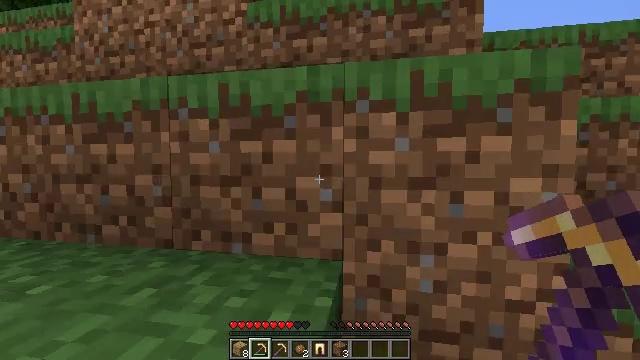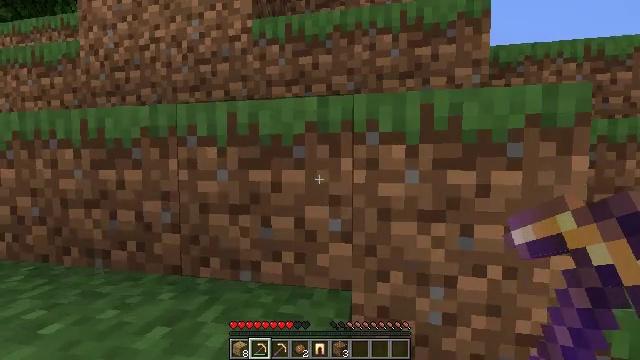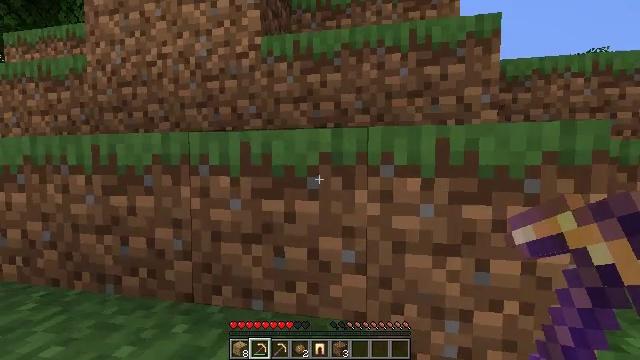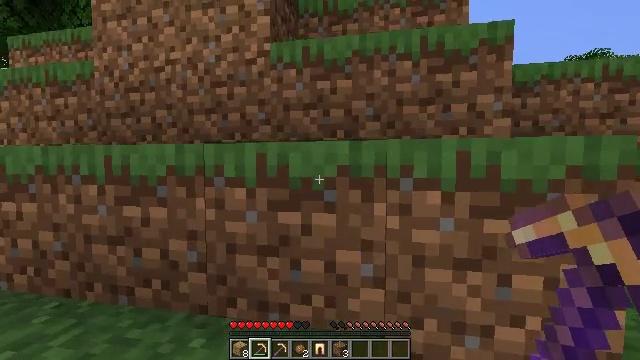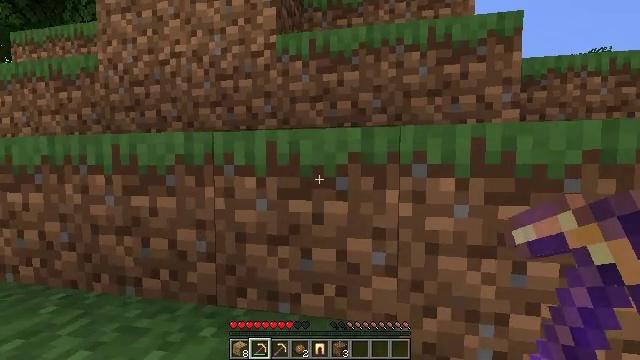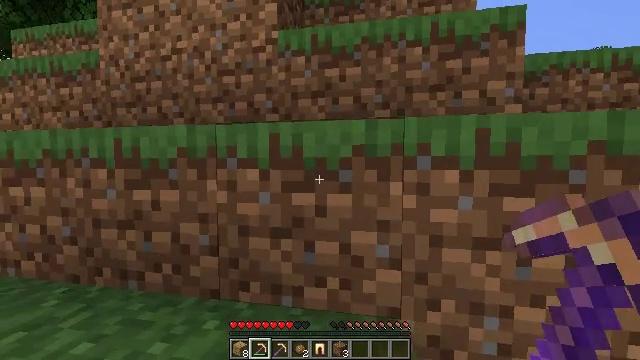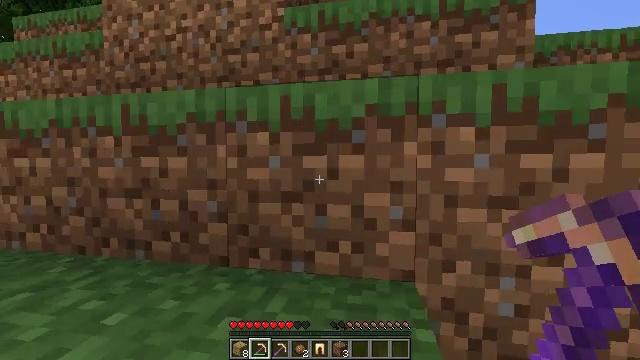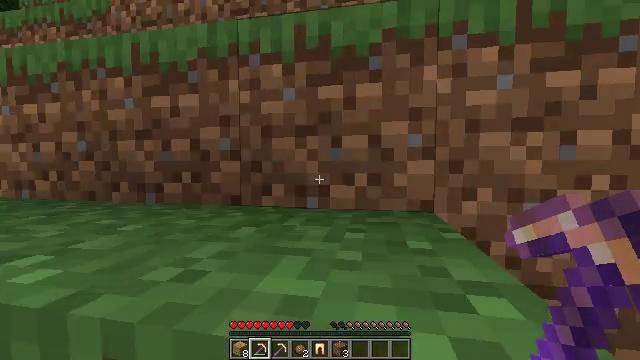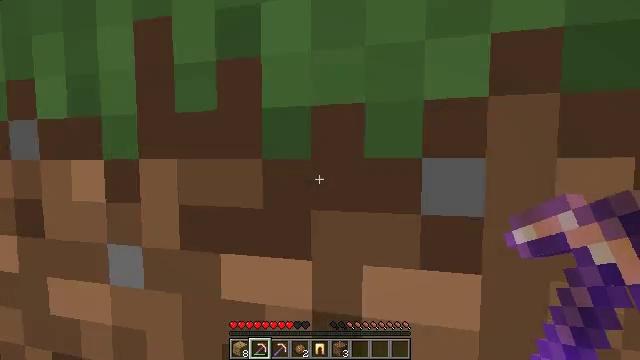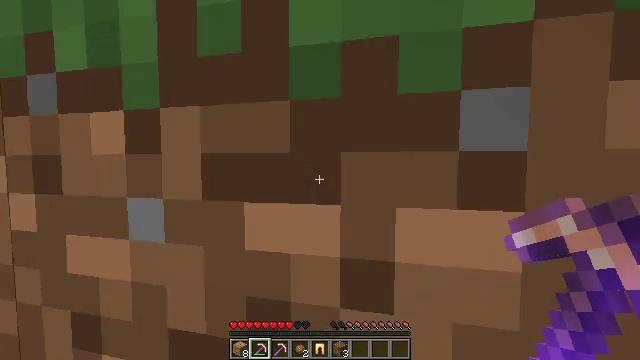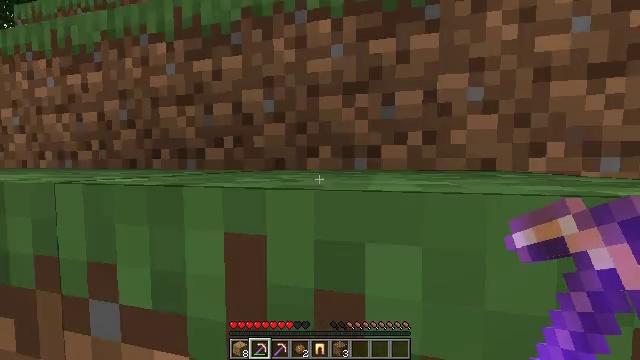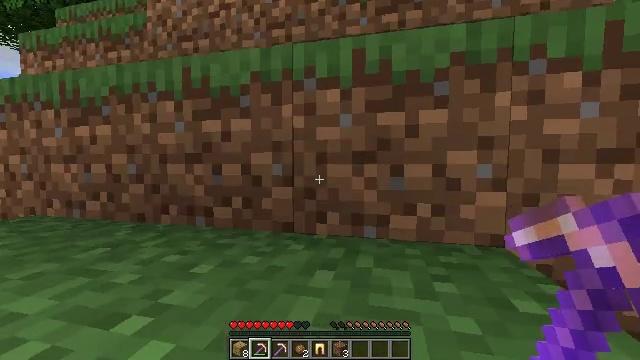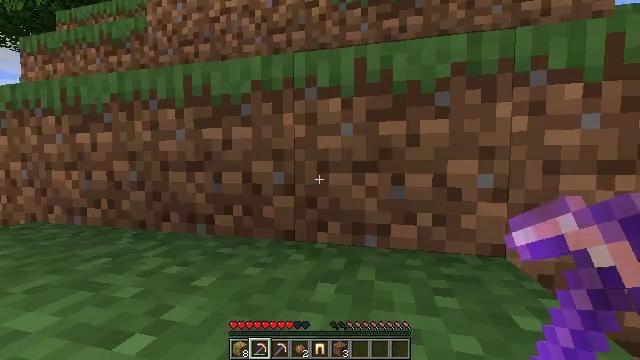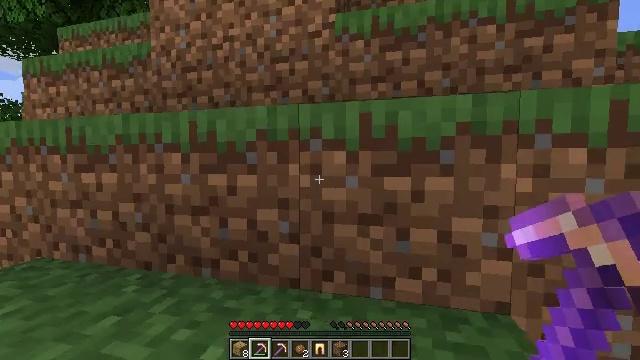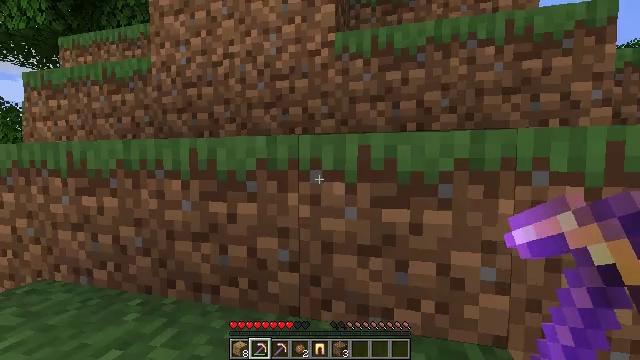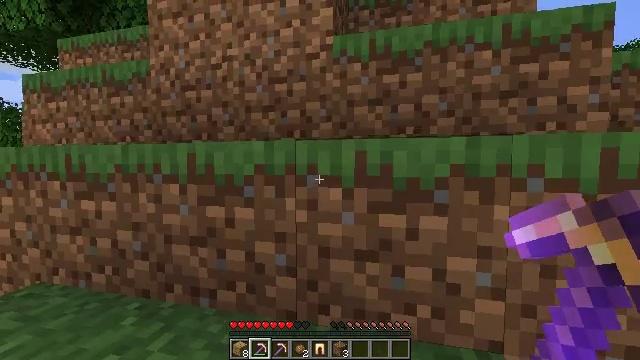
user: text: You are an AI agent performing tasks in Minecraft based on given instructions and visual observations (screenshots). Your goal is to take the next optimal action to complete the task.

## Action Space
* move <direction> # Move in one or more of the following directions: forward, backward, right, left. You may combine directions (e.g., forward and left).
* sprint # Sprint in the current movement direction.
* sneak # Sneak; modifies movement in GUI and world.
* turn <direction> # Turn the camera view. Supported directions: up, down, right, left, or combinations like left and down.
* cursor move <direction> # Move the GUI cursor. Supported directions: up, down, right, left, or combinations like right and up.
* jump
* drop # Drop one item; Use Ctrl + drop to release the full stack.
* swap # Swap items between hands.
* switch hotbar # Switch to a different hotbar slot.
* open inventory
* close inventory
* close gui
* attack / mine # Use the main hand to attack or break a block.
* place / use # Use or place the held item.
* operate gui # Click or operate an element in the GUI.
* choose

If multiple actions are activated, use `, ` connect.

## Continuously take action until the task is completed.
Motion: motion action
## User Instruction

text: Trim the tree by mining oak leaves.
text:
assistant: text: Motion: move forward, jump
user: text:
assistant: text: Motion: move forward, jump
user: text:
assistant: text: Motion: move forward, jump
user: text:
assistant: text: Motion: move forward, jump
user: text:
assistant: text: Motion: move forward, jump
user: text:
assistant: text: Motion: move forward, jump
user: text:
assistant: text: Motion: move forward, jump
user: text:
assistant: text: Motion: move forward, jump
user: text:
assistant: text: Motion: move forward, jump
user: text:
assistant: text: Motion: move forward, jump
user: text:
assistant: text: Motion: move forward, jump
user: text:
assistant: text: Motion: move forward and move right, jump
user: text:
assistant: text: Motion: move right, jump
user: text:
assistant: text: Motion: move right, jump
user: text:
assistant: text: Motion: move right, jump
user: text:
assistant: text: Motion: move right, jump
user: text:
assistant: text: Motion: move right, jump
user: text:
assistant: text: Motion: move right, jump
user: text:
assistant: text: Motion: move forward and move right, jump
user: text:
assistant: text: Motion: move forward and move right, jump
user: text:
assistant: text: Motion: move forward and move right, jump
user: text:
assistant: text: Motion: move forward and move right, jump
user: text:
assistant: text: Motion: move forward and move right, jump
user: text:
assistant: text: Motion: move right, jump
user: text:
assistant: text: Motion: move right, jump
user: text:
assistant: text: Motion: move right, jump
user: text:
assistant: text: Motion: move right, jump
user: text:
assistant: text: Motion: move forward and move right, jump
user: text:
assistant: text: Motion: move forward and move right, jump
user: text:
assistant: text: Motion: move forward and move right, jump